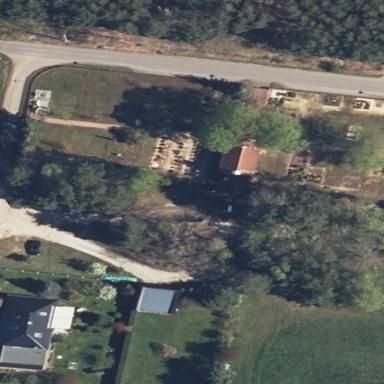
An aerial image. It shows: Cemetery.